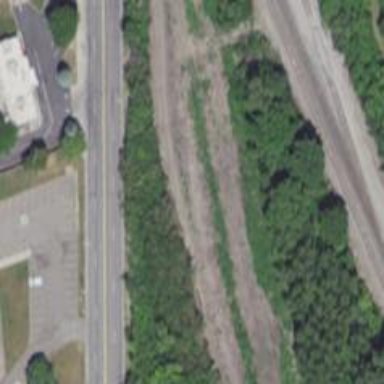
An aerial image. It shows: Abandoned railway.